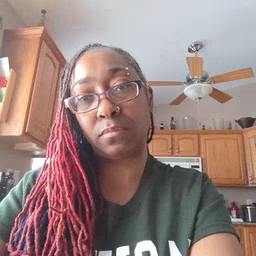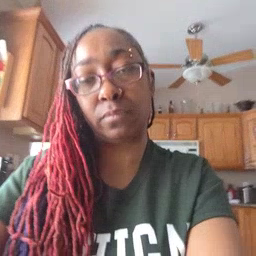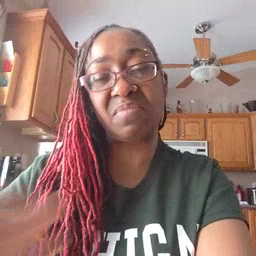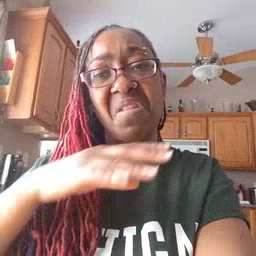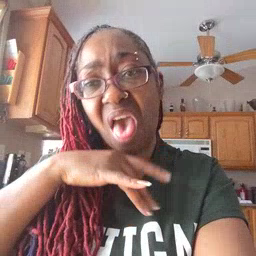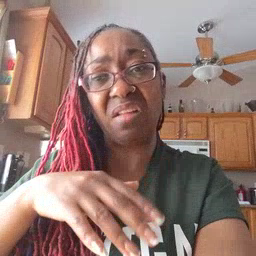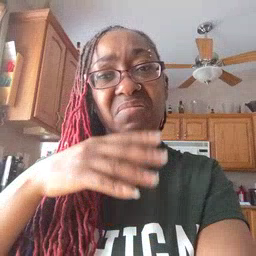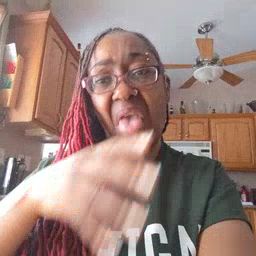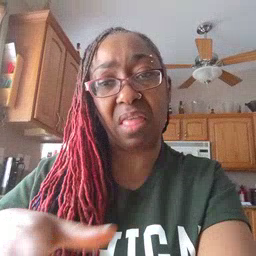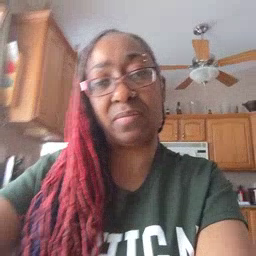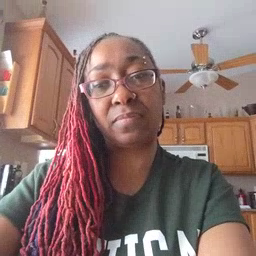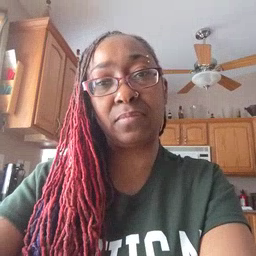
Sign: yucky